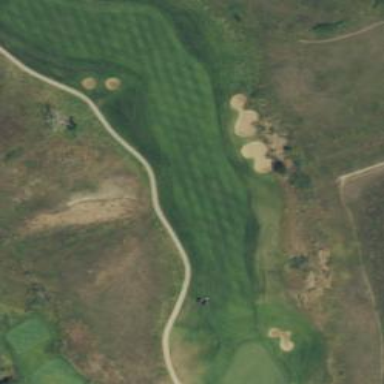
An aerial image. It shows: Grassy fairway on golf course.